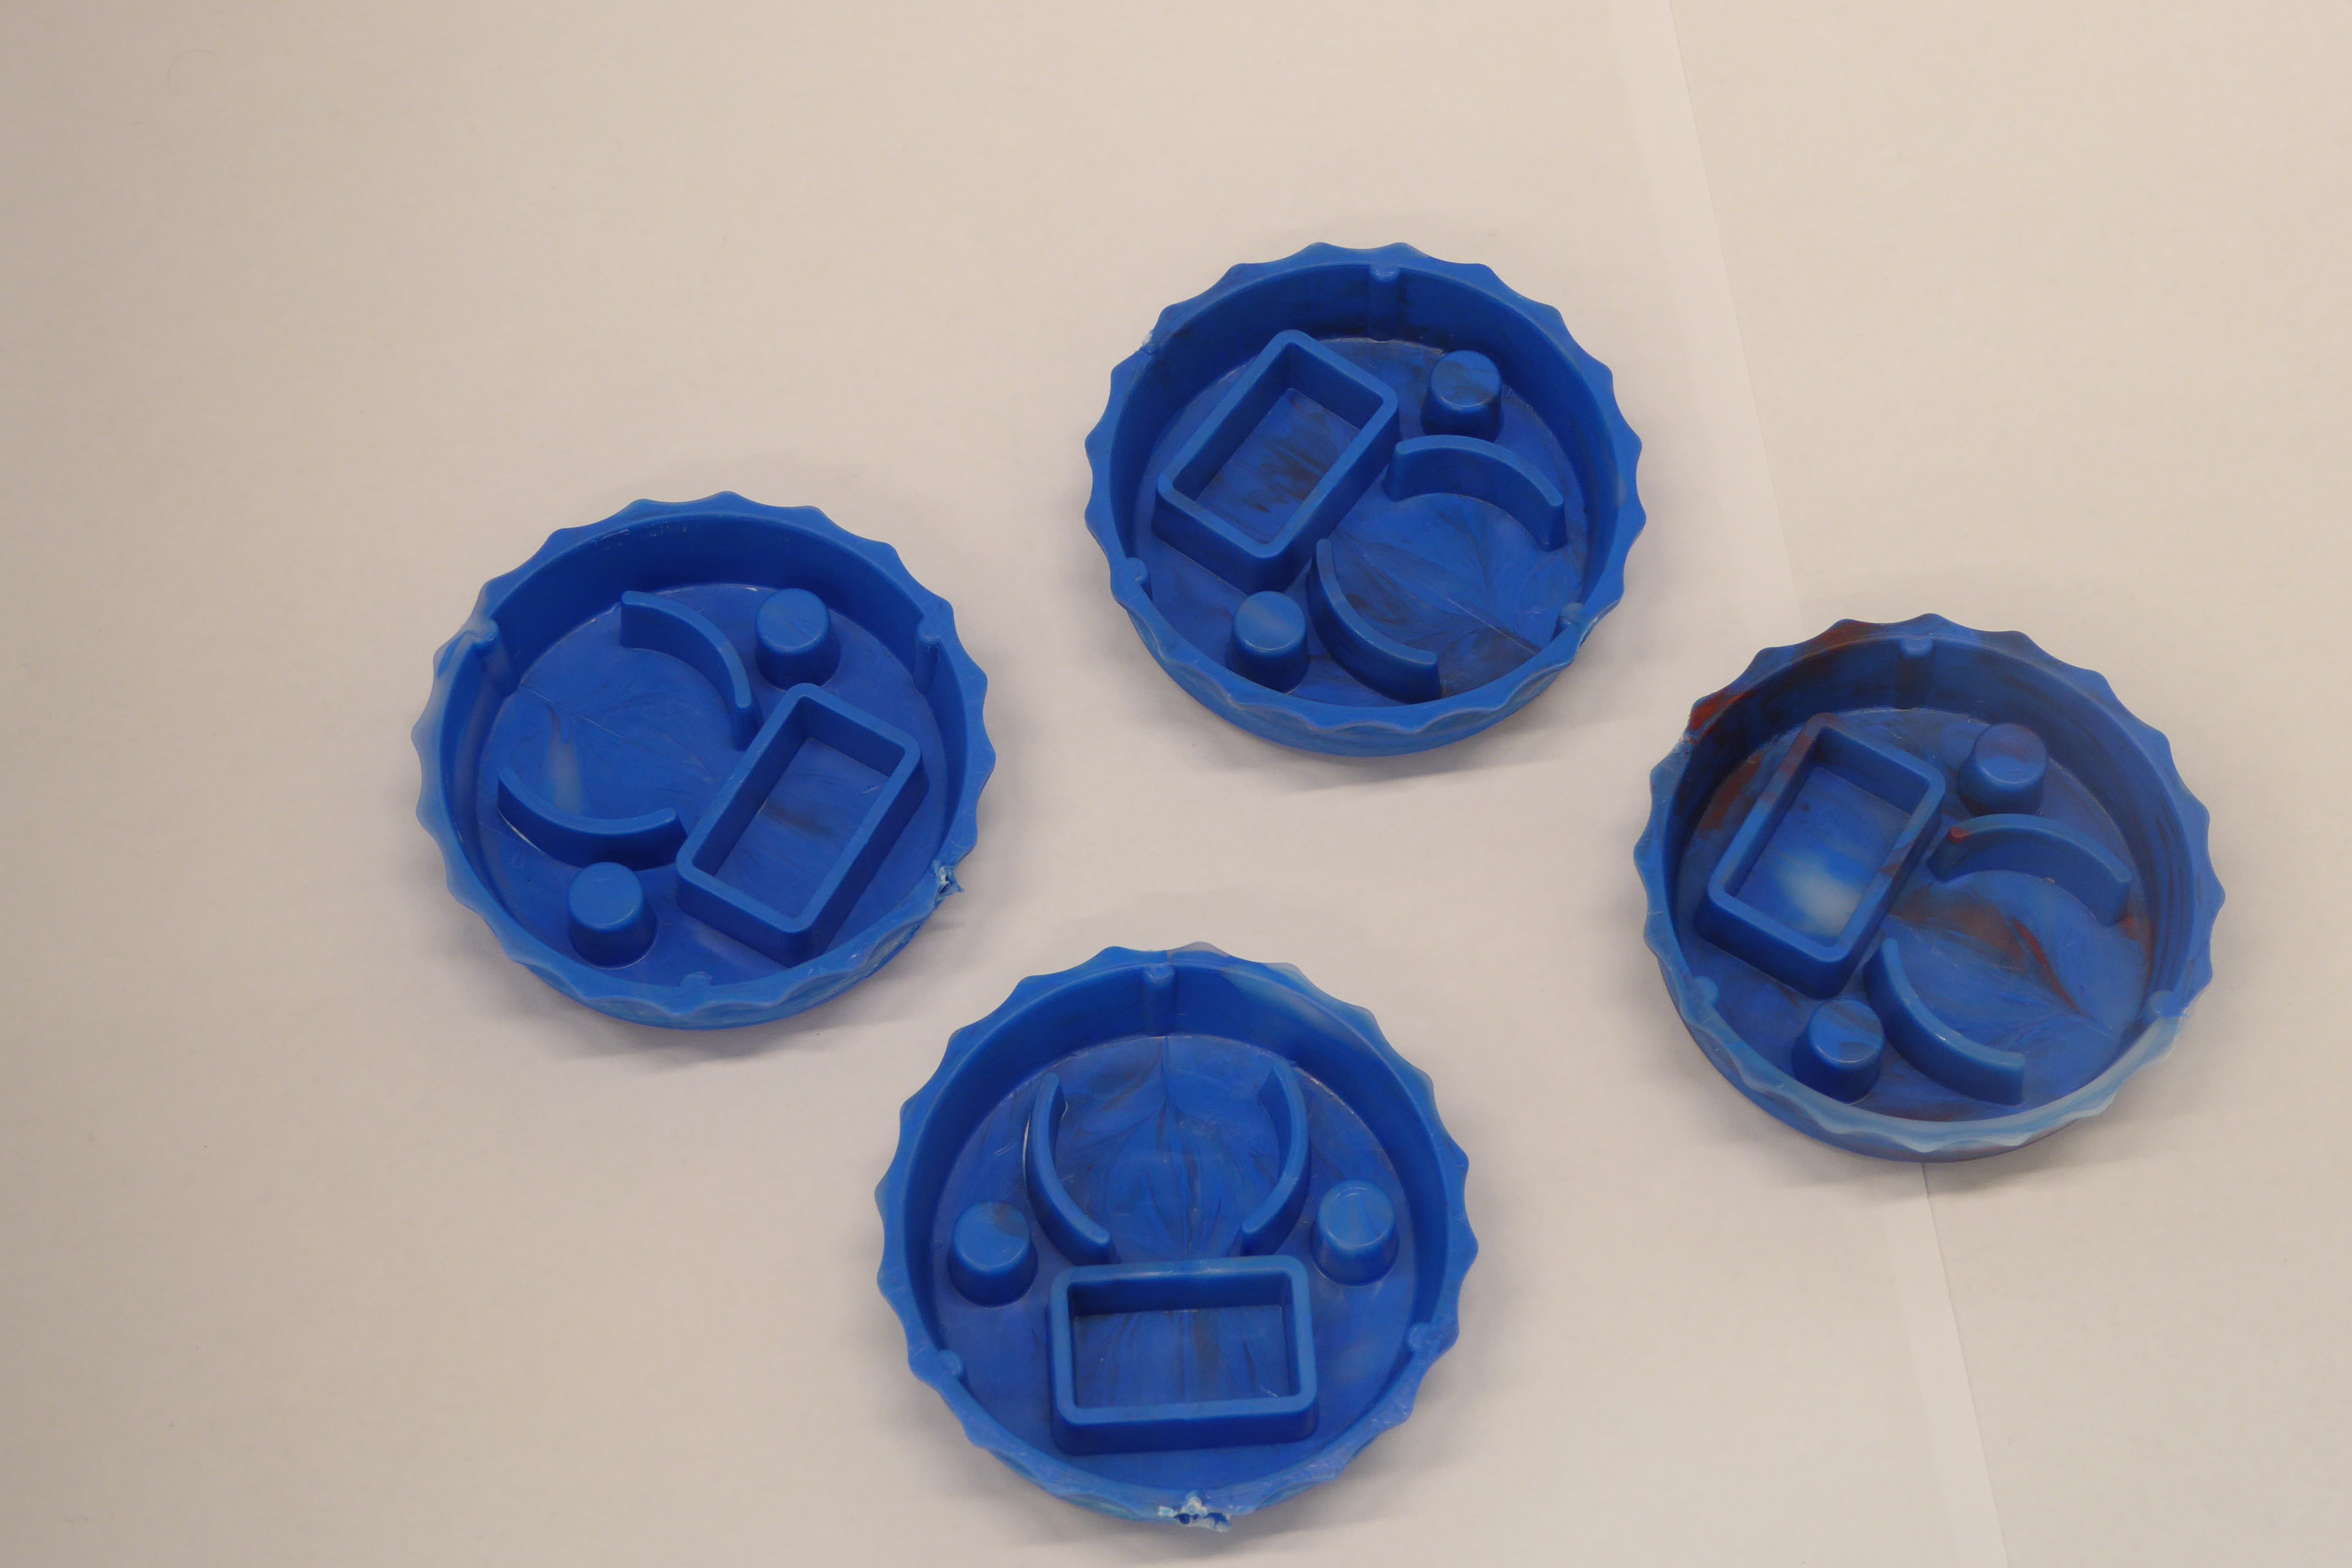
Label: Bottle Opener - Cover